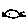
Label: fish